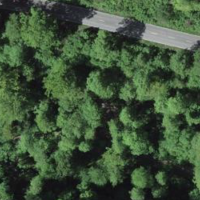
EUNIS habitat code: 41
Species observed at this site:
Asplenium scolopendrium